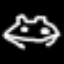
Label: frog